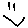
Label: smiley face